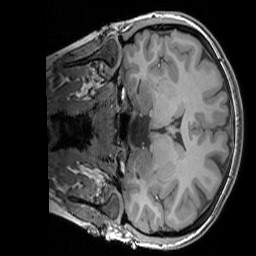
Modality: T1w
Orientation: coronal
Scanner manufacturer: siemens
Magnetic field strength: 3 T
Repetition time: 1.83 s
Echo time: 0.00303 s